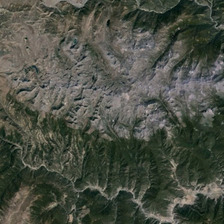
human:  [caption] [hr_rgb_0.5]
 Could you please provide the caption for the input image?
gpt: the high mountain covers a large area .

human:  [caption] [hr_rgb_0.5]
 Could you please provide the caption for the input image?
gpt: there is a long river flowing around the mountain .

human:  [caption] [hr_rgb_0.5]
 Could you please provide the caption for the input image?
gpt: there is a long river flowing around the mountain .

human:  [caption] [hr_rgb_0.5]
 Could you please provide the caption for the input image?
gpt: the high mountain covers a large area .

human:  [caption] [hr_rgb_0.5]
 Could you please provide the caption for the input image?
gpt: the high mountain covers a large area .